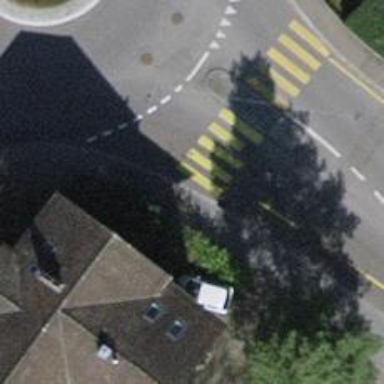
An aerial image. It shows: Kerb barrier.